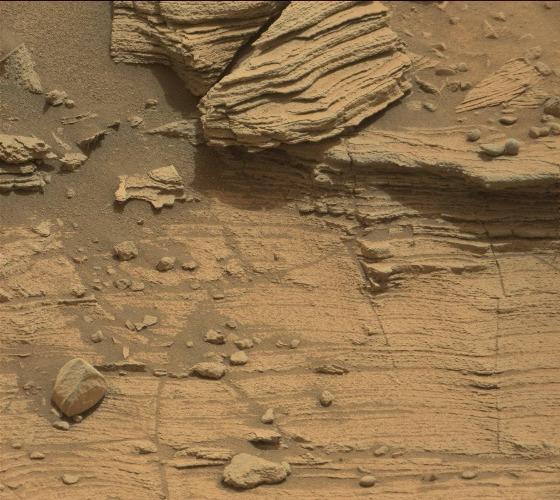
Terrain classes present: Bedrock, Gravel / Sand / Soil, Rock, Shadow